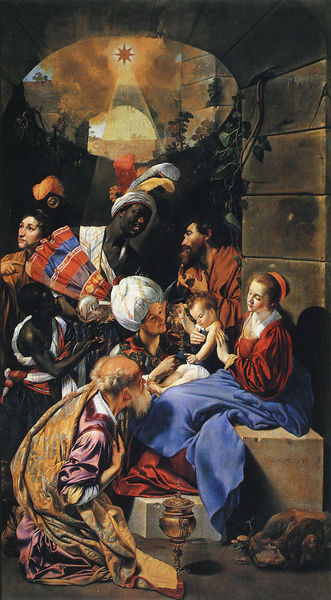
Titel: Die Anbetung der Könige
Künstler: Juan Bautista Maino
Institution: Madrid, Museo del Prado
Schlagwörter: blau, blätter, gemälde, himmel, mann, nackt, schatten, umhang, gelb, grün, menschen, sitzen, bunt, frau, licht, marmor, männer, nase, orange, schwarz, säule, weiss, gebäude, rot, tiere, tuch, malerei, ornament, versammlung, alt, bart, federn, stein, öl, gewand, gold, reich, drei, kind, personen, pflanzen, farbig, bogen, mauer, lila, baby, haarband, ölgemälde, könig, streifen, stufen, bretter, neger, keller, gefäß, alter, greis, bla, orientalisch, stern, strahlen, beten, brokat, ranke, öffnung, schwarzer, christus, jesus, knieend, weihrauch, mohr, könige, heilige, pokal, maria, madonna, anbetung, turban, weise, joseph, sultan, krippe, lichtkegel, geist, fau, weihnachten, jesuskind, morgenland, fauen, drei könige, heilige drei könige, myrre, farbiger, rm, siltan, schwarzafrikaner, weihnachtren